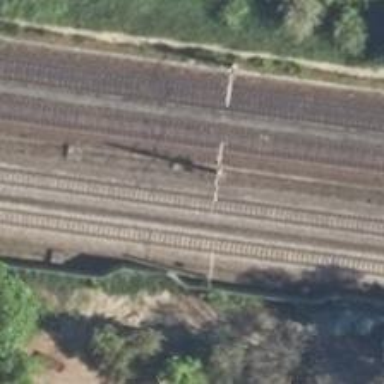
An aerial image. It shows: Railway track with contact line for electrification.